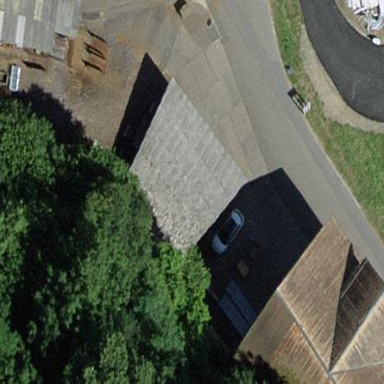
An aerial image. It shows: View of roof of building.